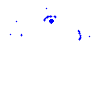
Particle: electron